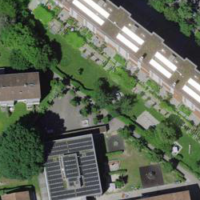
EUNIS habitat code: 55
Species observed at this site:
Papilio machaon